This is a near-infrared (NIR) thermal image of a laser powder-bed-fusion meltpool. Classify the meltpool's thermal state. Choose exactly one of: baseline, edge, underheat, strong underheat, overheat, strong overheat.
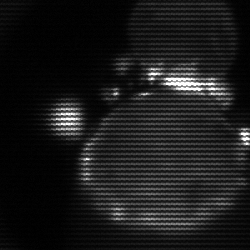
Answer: edge